The plot shows one second of acceleration measured on a rotor kit. Diagnose the rotating machine from this image, choosing from: normal, misalignment, unbalance, looseness.
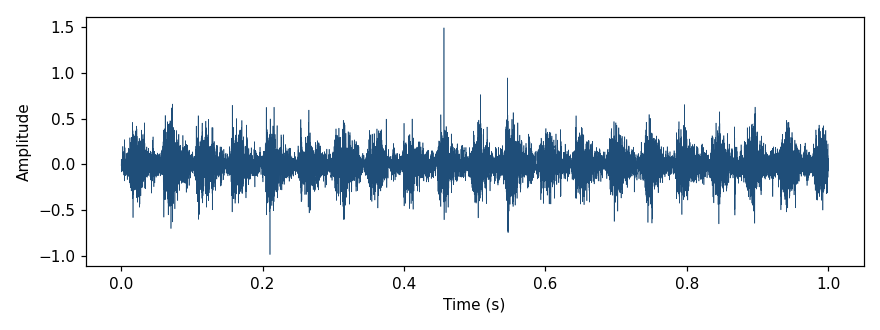
Answer: looseness